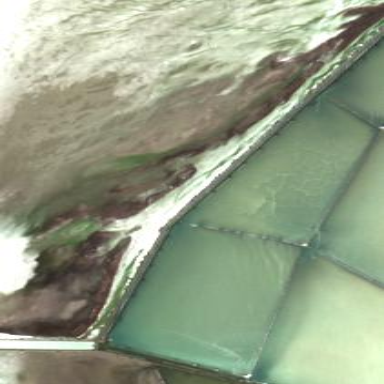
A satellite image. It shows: Salt pond.